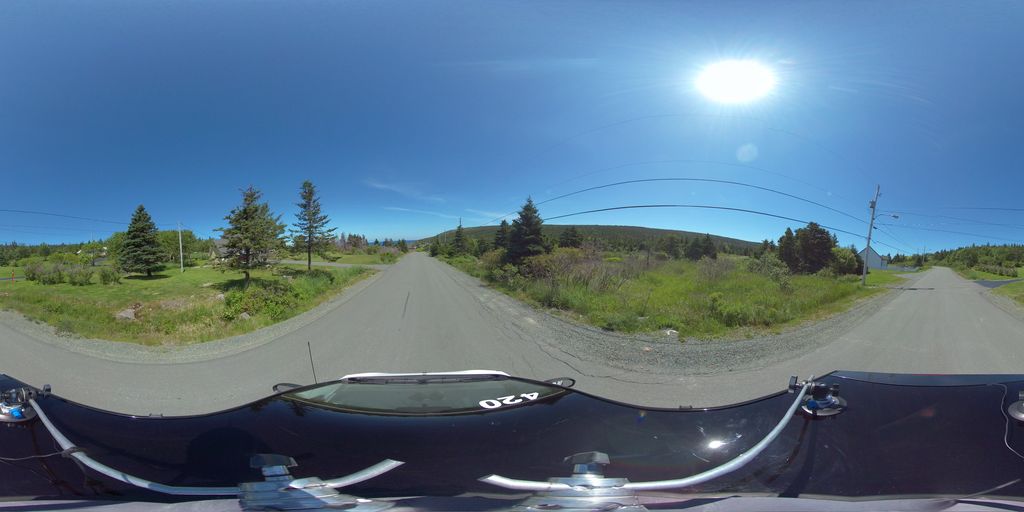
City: st_johns